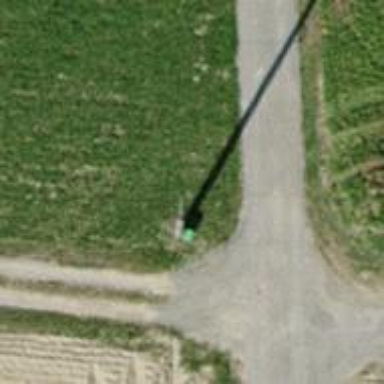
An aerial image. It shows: Concrete power pole.